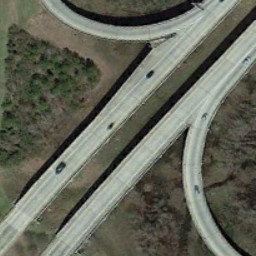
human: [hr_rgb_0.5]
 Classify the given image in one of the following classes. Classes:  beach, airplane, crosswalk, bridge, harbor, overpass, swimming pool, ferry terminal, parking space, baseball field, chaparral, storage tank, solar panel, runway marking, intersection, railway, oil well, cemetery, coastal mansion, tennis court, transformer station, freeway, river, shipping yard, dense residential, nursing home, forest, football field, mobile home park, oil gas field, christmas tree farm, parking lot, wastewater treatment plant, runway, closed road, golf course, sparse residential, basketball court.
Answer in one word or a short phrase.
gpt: overpass